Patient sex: F
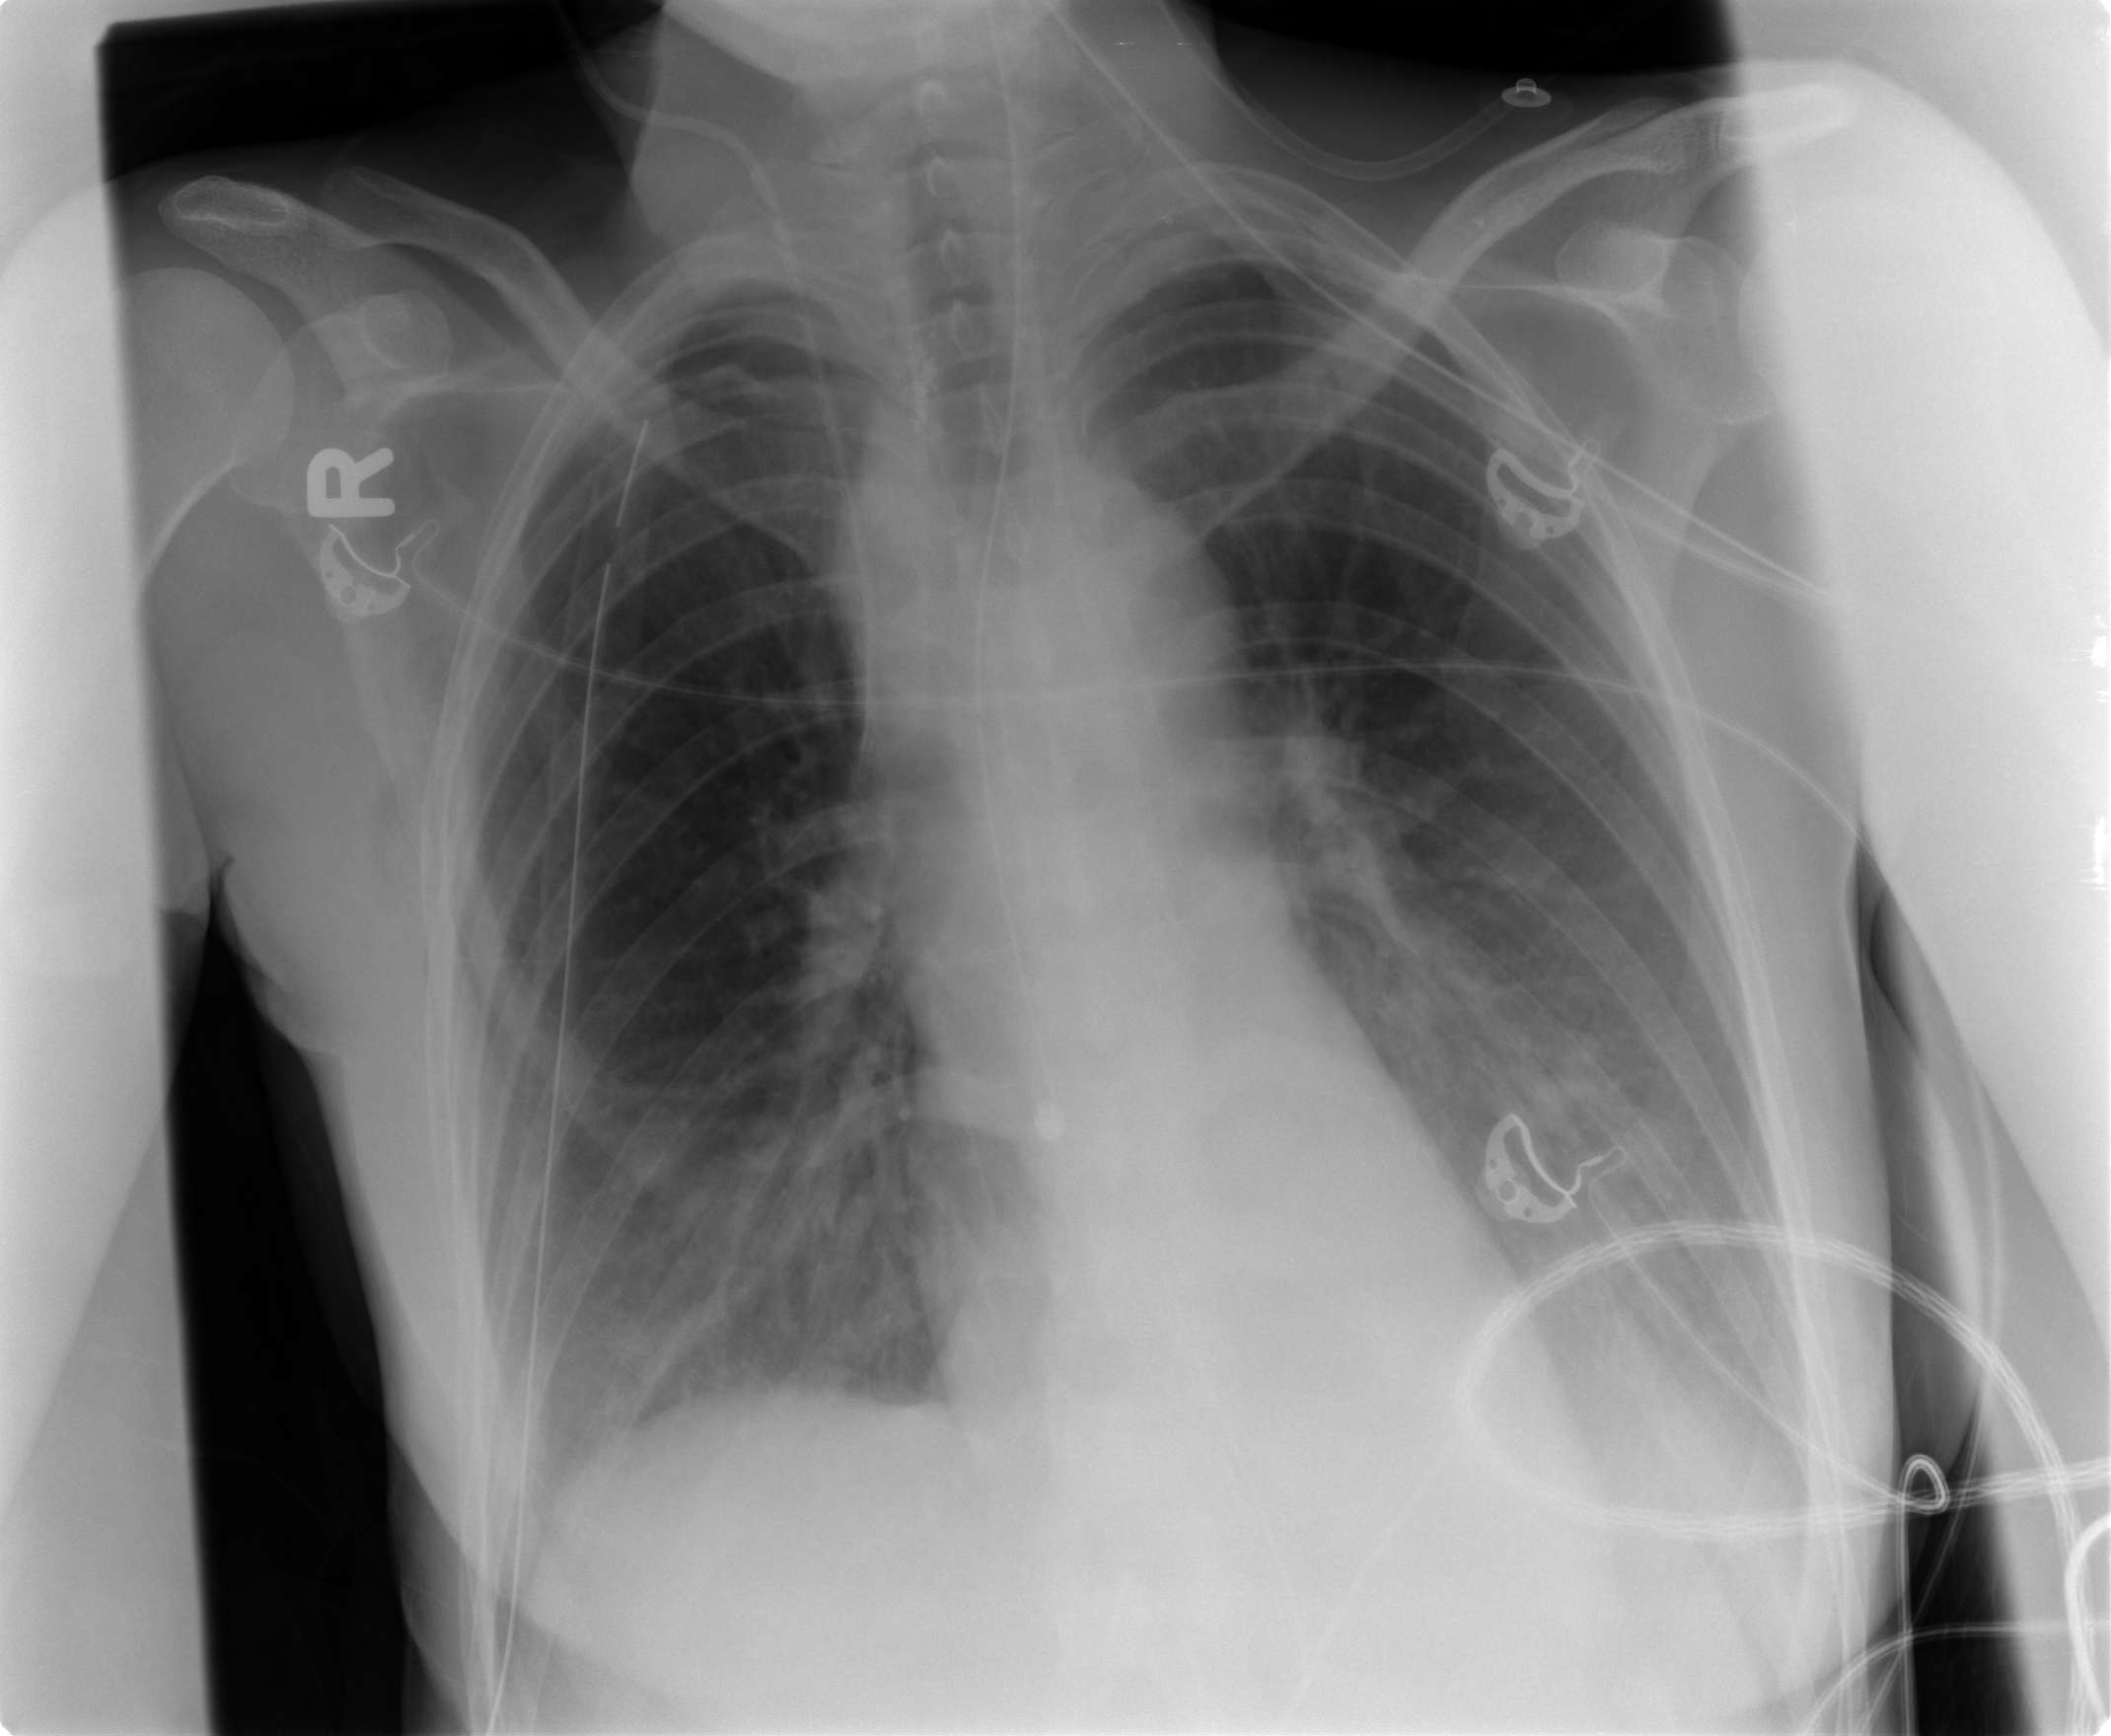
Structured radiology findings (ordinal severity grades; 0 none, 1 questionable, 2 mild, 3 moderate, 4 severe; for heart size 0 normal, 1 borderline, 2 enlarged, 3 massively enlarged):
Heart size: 0
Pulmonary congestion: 0
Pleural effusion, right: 0
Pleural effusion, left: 1
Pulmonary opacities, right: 0
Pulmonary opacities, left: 0
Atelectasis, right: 0
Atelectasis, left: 2